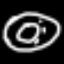
Label: donut